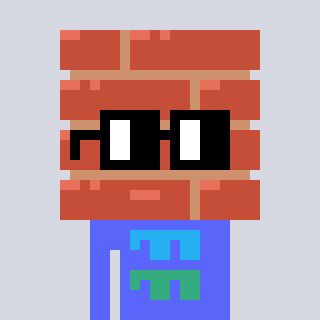
a pixel art character with square black glasses, a wall-shaped head and a purple-colored body on a cool background